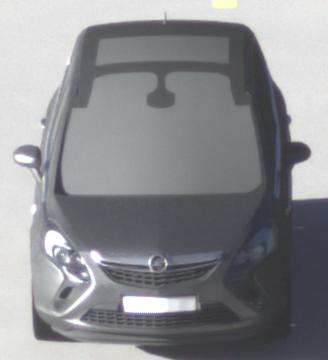
Make: Opel
Model: Zafira Tourer 1.8
Detailed model: Zafira (C) Tourer
Model produced from: 2012/01
Model produced until: 2015/06
Doors: 5
Color: gray
Road condition: dry road
Daytime: morning or afternoon
Contrast: high contrast